Interaction volume radius: 5 \u00c5
Interaction volume height: 20 \u00c5
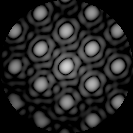
Disorder parameter: 0.005881